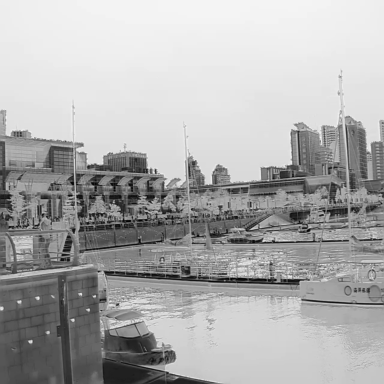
There are three sailboats in the infrared image.